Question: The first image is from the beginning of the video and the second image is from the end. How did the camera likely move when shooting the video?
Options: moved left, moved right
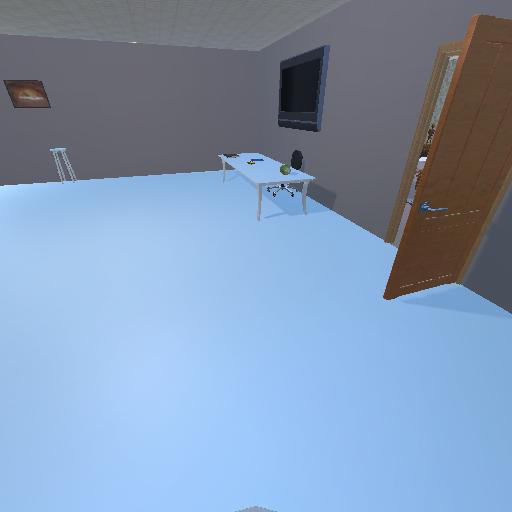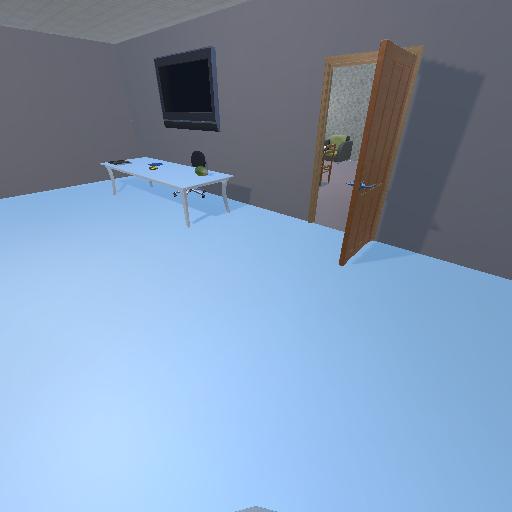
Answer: moved left